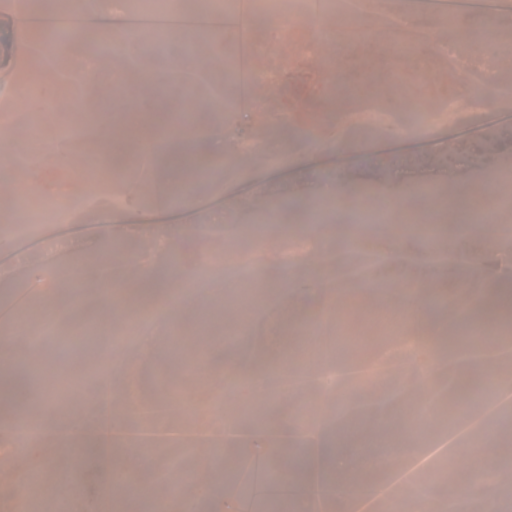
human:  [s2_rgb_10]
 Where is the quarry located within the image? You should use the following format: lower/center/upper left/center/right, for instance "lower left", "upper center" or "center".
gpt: The quarry is located in the upper left of the image.
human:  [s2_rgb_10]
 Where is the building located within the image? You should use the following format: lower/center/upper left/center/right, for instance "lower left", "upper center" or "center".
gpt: The building is located in the upper center of the image.
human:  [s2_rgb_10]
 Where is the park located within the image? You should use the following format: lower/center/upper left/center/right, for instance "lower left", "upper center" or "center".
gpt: There is no park in the image.